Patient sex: F
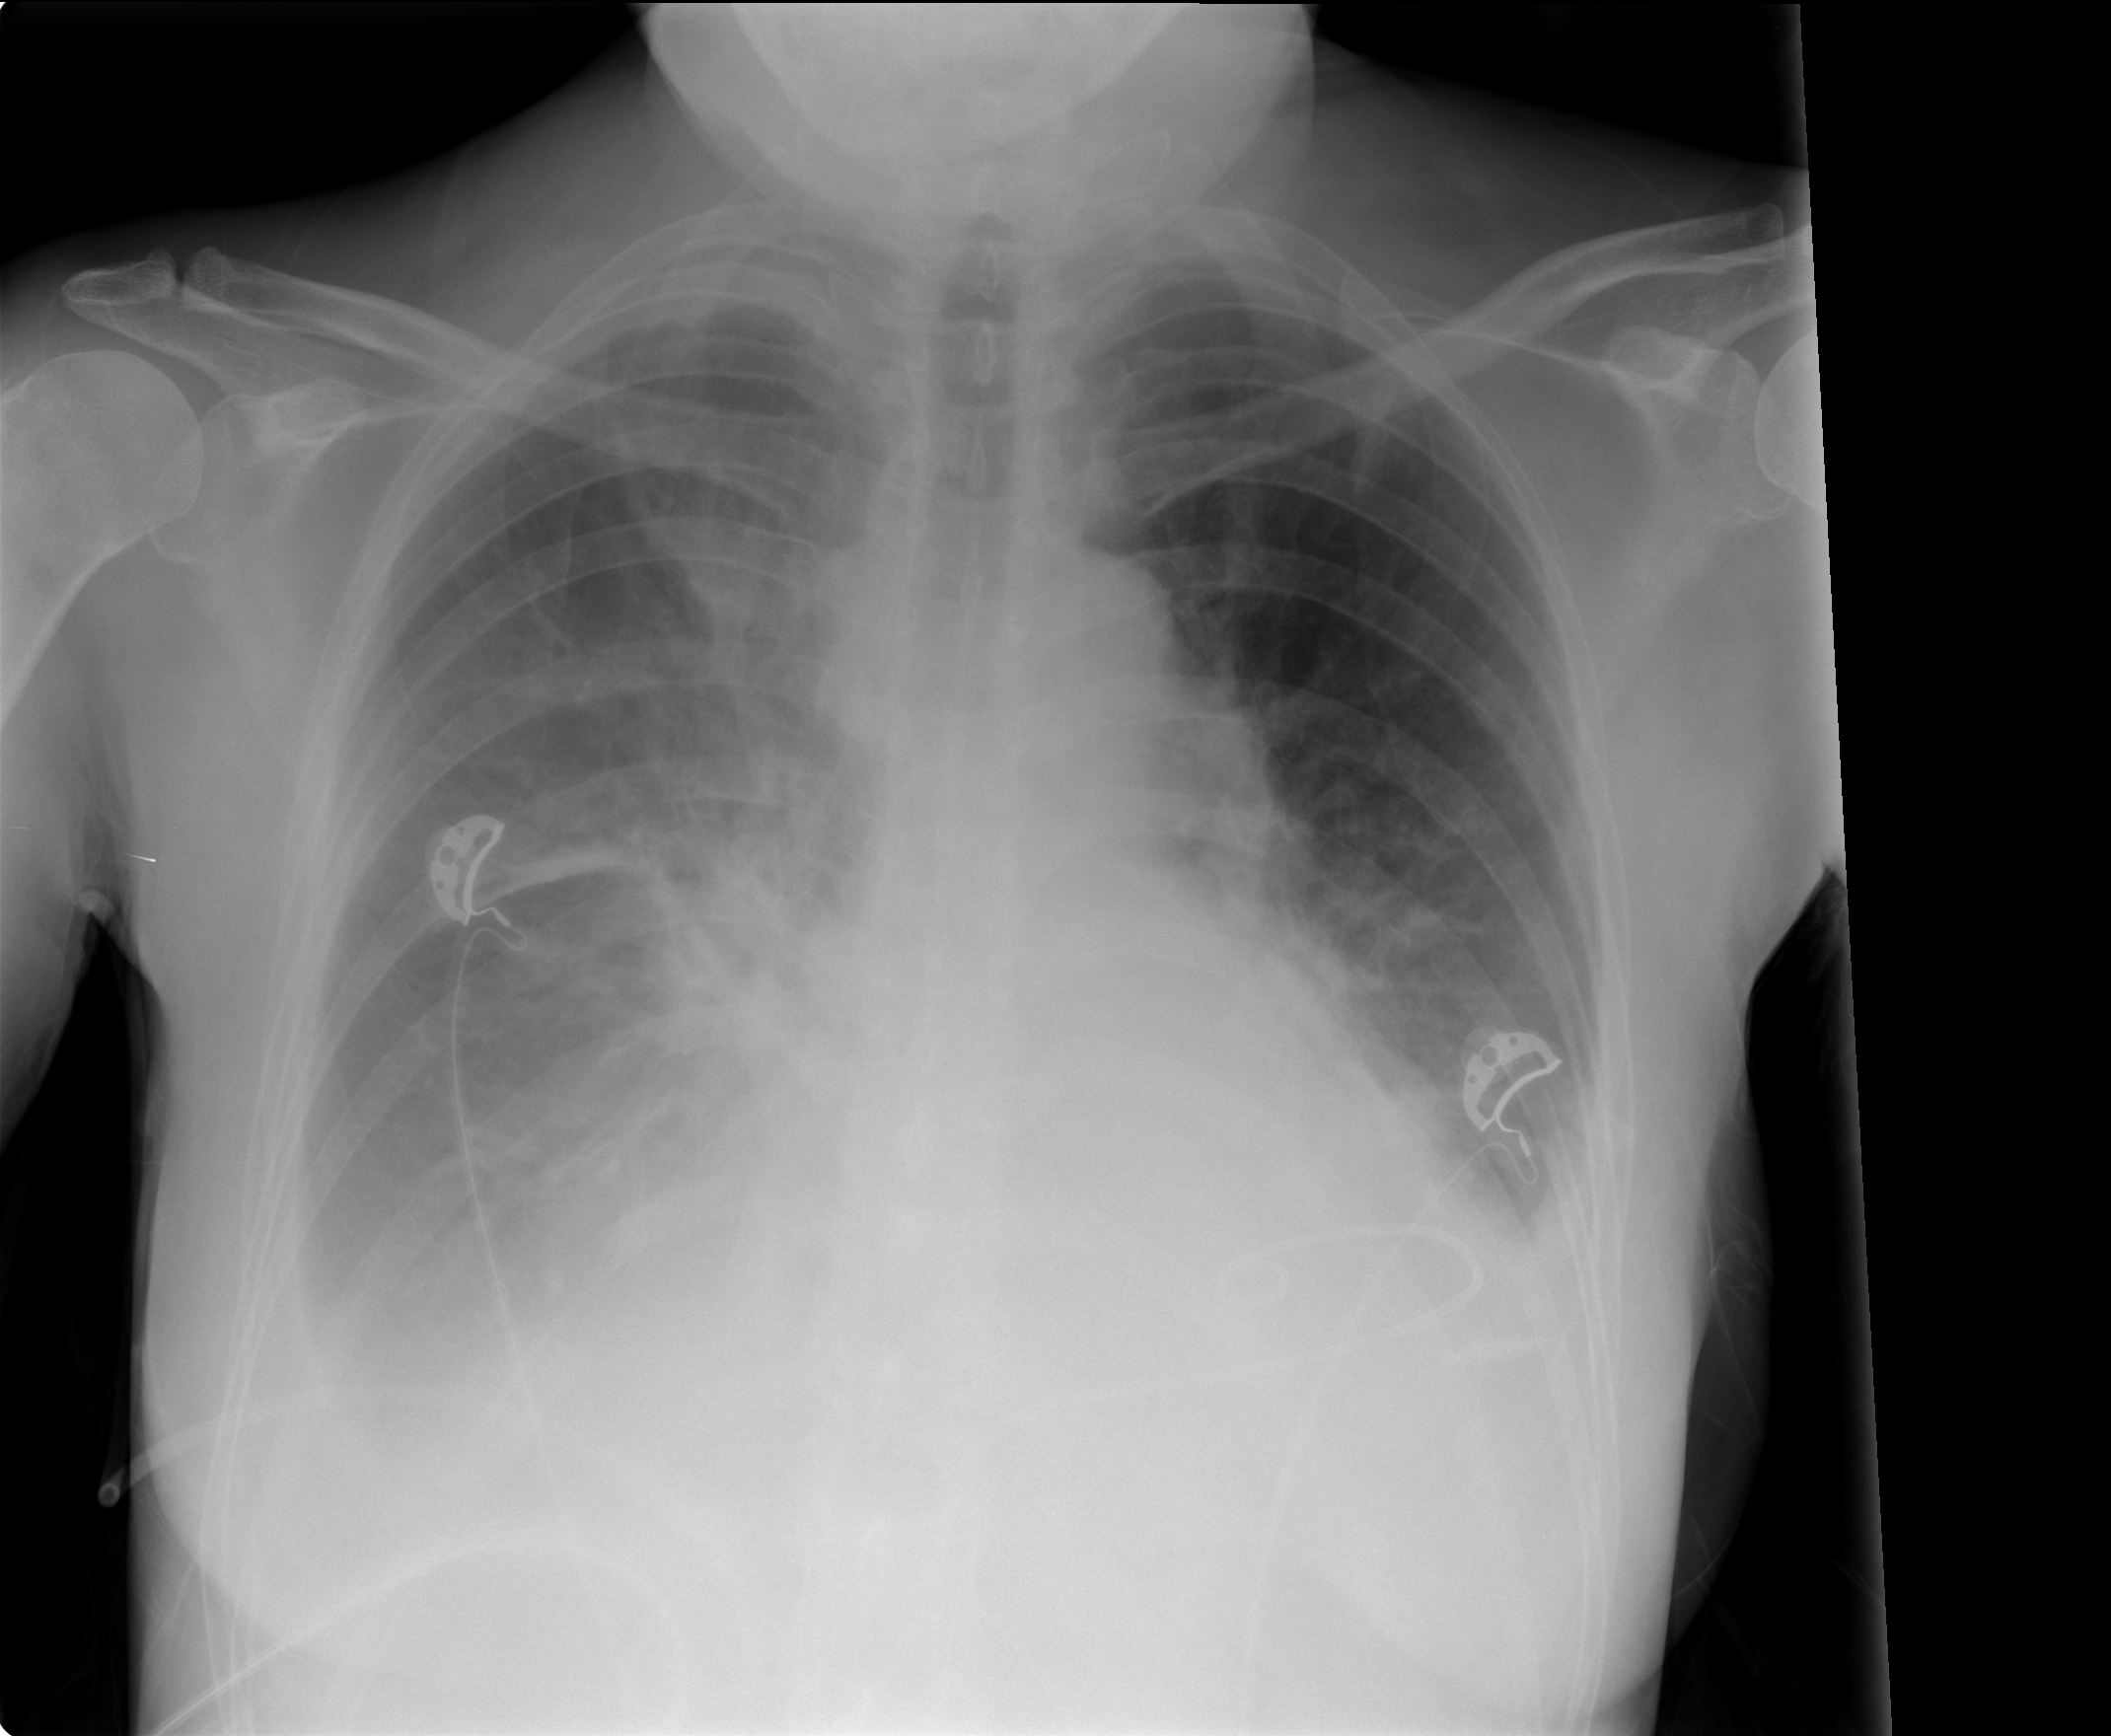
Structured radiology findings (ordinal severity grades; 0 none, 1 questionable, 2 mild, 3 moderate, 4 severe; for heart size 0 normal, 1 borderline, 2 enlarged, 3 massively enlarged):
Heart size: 0
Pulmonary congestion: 0
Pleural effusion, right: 3
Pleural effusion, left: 2
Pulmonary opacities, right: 0
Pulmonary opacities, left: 0
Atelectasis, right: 2
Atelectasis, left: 0